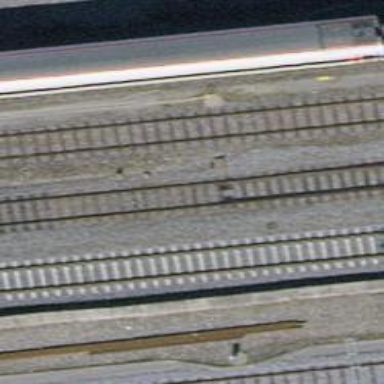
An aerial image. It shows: Railway switch.